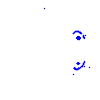
Particle: pion